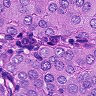
Metastatic tissue present: yes